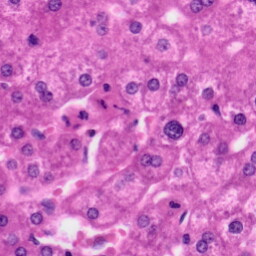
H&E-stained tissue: Liver